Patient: sex M, age 31
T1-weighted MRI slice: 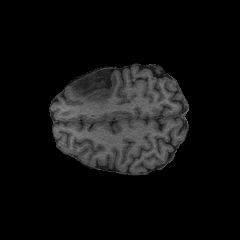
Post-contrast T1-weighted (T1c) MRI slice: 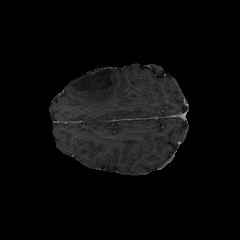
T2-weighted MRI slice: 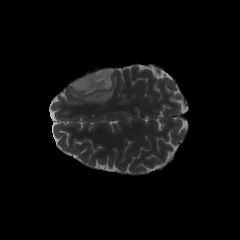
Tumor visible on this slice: yes
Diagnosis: Astrocytoma, IDH-mutant
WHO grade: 2